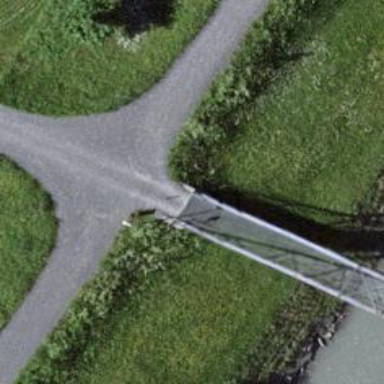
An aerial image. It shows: Bollard.